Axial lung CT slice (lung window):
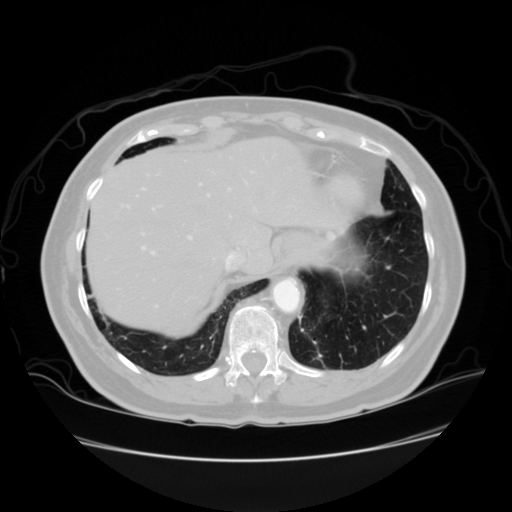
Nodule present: no